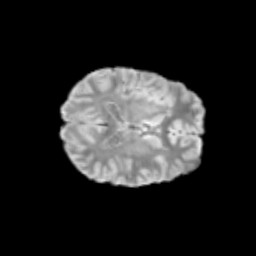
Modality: T2w
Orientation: axial
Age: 12
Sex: female
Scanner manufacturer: siemens
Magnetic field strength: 3 T
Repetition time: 3.8 s
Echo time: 0.07 s